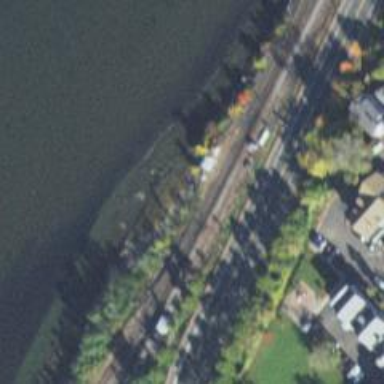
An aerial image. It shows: Junction on the railway.